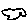
Label: cloud